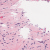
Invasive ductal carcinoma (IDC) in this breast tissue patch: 0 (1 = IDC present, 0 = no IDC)